Question: I need to get my code to output the same table as the example output.
The code first asks for a users inputs and then stores them in an array. Data is also validated upon entry. the months range from January to December and are meant to output all results in a table like the one in the desired output.
My code:
'''
string[] salesReps = { "Dave", "Sarah", "Juan", "Gilno" };
string[] months = { "Jan", "Feb", "Mar", "Apr", "May", "Jun", "Jul", "Aug", "Sep",
"Oct", "Nov", "Dec" };
int[,] salesStats = new int[4, 12];
//title
Console.Write("
Sales Figures
");
Console.Write("*******************
");
//sales
for (int i = 0; i < 4; i++)
{
Console.Write("
");
Console.WriteLine("Enter the sales data for {0}", salesReps[i]);
for (int j = 0; j < 12; j++)
{
Console.Write(months[j] + ": ");
//validates entry
while (!int.TryParse(Console.ReadLine(), out salesStats[i, j]))
{
Console.Beep();
Console.WriteLine("Please enter only valid numbers!");
Console.Write(months[j] + ": ");
}
}
}
'''
With the code I already have how would I achieve the desired output?
Desired output:

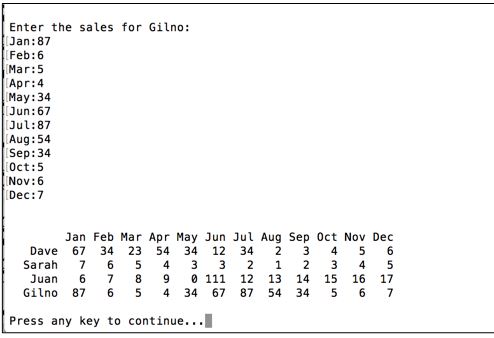
Answer: You can use this fragment of code after '//sales' 'for' loop:
'''
Console.WriteLine("
Result:
");
Console.WriteLine(" " + string.Join(" ", months)); // Print months row
StringBuilder sb = new StringBuilder();
for (int i = 0; i < salesReps.Length; i++)
{
sb.Append(salesReps[i] + " "); // Add Name
for (int j = 0; j < salesStats.Length / salesReps.Length; j++)
sb.Append(salesStats[i, j] + " "); // Add values per montth
Console.WriteLine(sb.ToString()); // Print to console
sb.Clear(); // Clear for new row data
}
'''
It uses 'StringBuilder' class to build rows with ' ' indents for each value of 'salesStats'. To make things up without 'StringBuilder' usage, replace 'sb.Append(...)' with 'Console.Write(...)' and leave only empty 'Console.WriteLine()' at end of first loop:
'''
for (int i = 0; i < salesReps.Length; i++)
{
Console.Write(salesReps[i] + " "); // Print Name
for (int j = 0; j < salesStats.Length / salesReps.Length; j++)
Console.Write(salesStats[i, j] + " "); // Print values per month at same line in Console
Console.WriteLine(); // To make line break
}
'''
You can "play" with '.PadLeft(int)' value to align items as you wish. I mean for example:
'''
salesReps[i].PadLeft(3) + " ";
salesStats[i, j].ToString().PadLeft(3) + " ";
'''
'3' in that case should be length of max 'j' value in string representation, I think (e.g. "4321" - length=4, "78923" - length=5 etc). You can search StackOverflow about how get Max value of in multidimensional array. One of them <URL>.